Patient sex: M
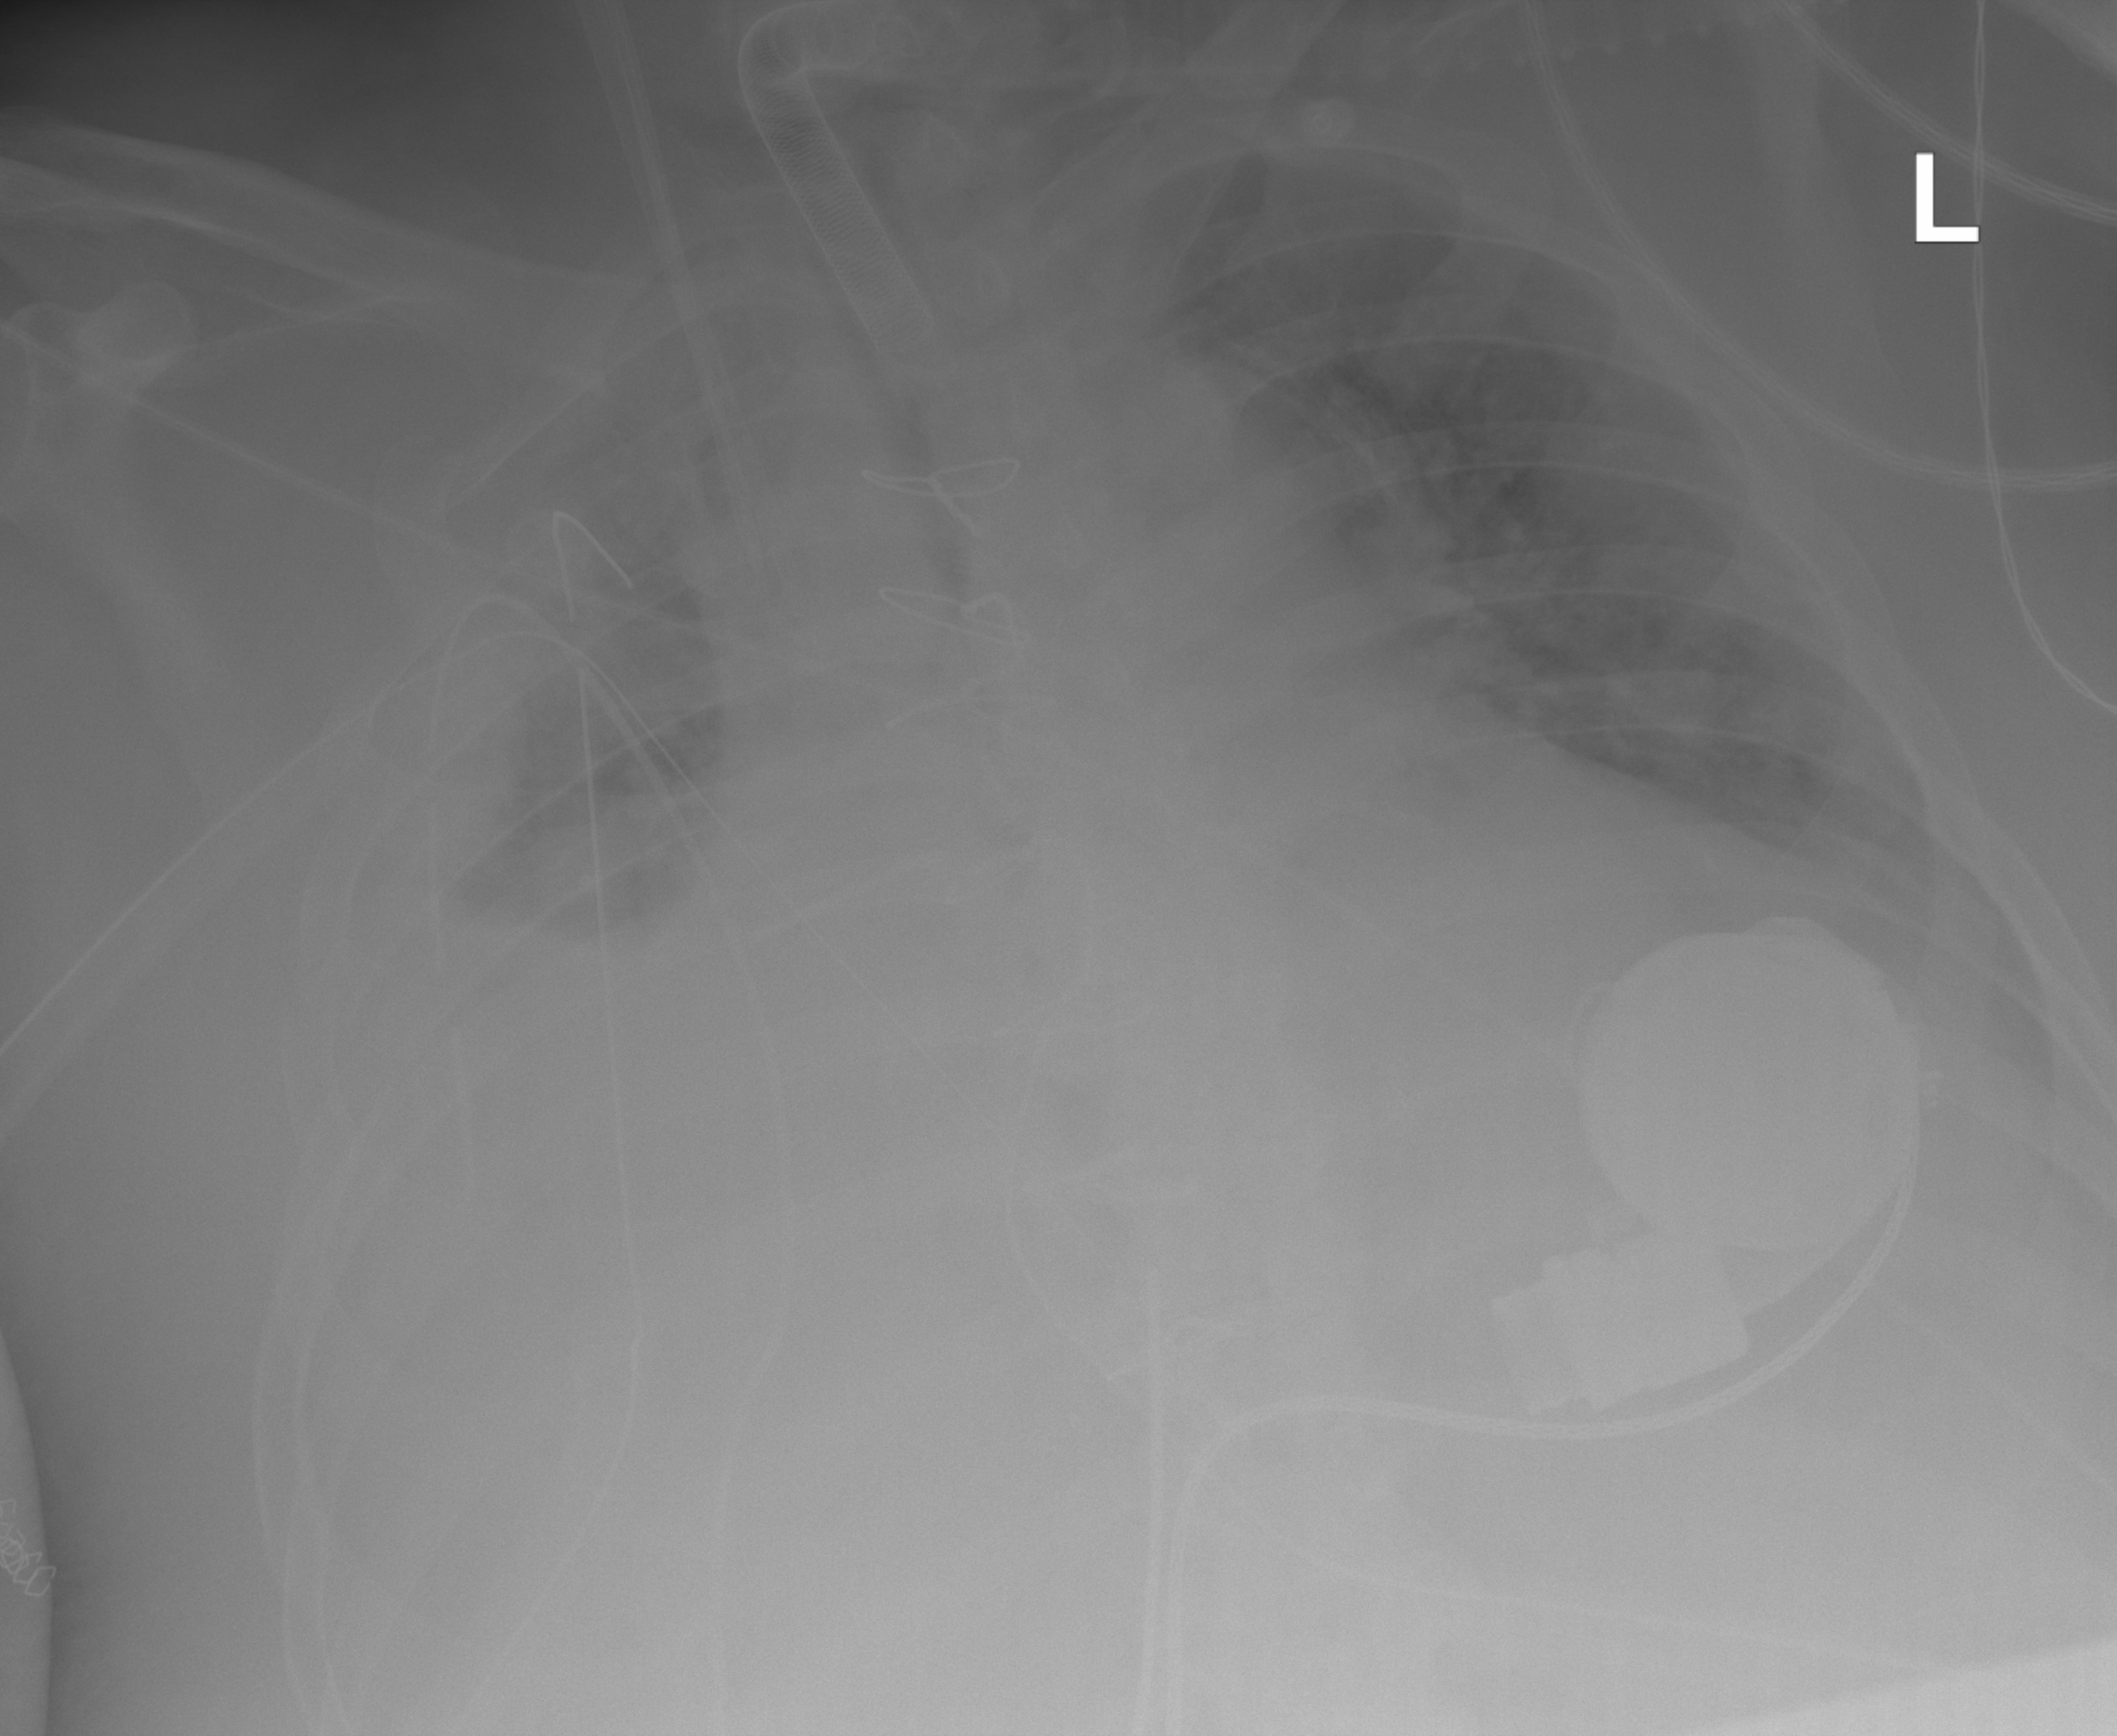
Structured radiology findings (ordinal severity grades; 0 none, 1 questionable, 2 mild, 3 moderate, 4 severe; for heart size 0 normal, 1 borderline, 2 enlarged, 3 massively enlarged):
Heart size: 2
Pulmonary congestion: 3
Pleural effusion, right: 3
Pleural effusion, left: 2
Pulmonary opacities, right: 2
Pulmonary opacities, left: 0
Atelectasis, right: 2
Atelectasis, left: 0